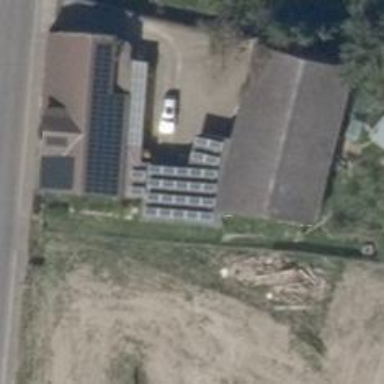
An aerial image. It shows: Small solar photovoltaic panel used as generator to produce electricity.